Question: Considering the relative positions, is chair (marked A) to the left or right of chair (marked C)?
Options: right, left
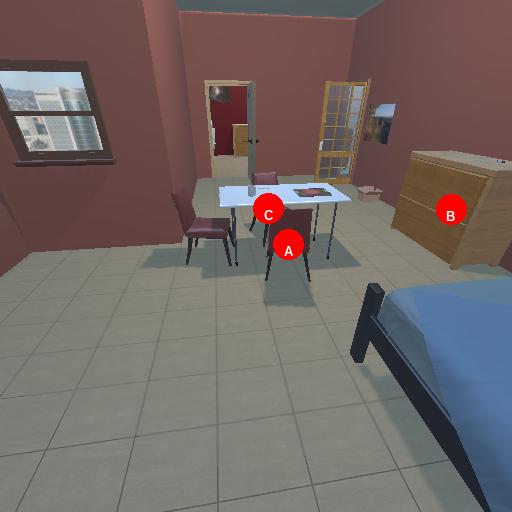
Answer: right